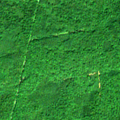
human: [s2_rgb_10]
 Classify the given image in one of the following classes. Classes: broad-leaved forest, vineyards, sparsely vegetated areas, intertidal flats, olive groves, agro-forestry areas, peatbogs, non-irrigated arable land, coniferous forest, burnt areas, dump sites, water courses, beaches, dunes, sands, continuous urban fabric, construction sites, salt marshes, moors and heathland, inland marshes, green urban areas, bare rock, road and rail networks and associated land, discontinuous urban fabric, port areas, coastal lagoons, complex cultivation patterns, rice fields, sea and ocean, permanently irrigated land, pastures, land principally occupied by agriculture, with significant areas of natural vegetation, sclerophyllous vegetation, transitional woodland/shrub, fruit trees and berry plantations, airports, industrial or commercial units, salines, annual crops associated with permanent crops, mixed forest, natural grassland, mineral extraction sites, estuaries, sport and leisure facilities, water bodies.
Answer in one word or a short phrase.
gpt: broad-leaved forest